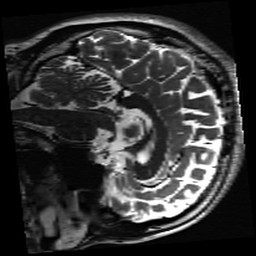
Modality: inplaneT2
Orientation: sagittal